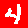
Digit: 4